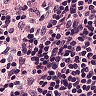
Metastatic tissue present: no